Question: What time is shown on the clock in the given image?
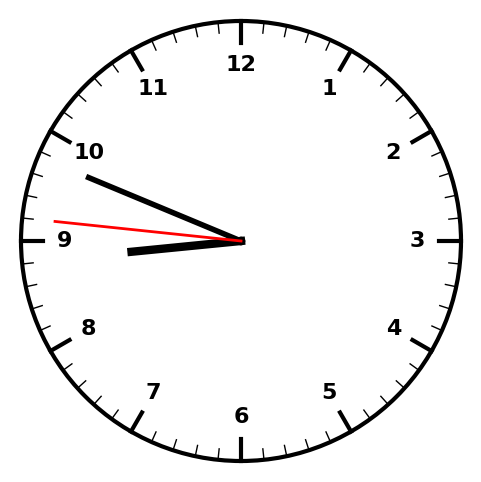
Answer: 08:48:46